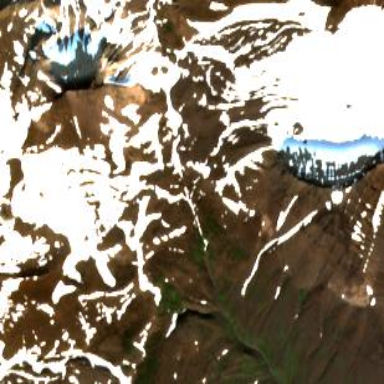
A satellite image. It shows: Majestic glacier in the distance.